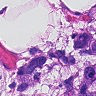
Metastatic tissue present: yes